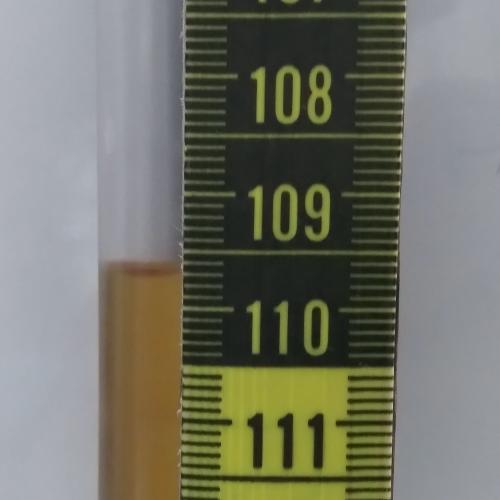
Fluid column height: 109.7 cm